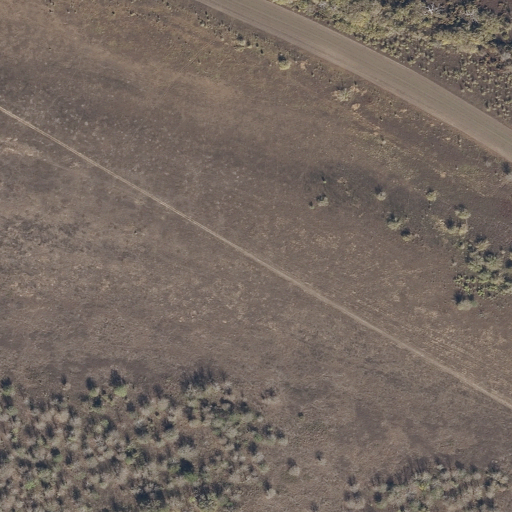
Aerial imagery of island in Mississippi named Glasscock Towhead containing open water, cultivated crops, herbaceous wetlands, woody wetlands, low intensity development, medium intensity development, and high intensity development